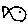
Label: fish